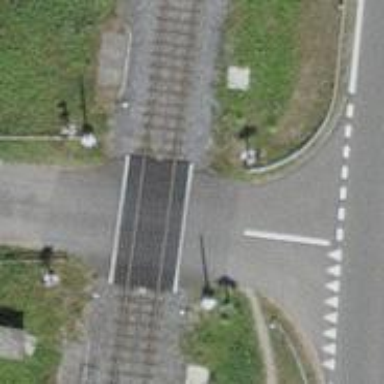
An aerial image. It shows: Level crossing along the railway.